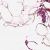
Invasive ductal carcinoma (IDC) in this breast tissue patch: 0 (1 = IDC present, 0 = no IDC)